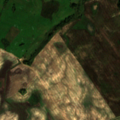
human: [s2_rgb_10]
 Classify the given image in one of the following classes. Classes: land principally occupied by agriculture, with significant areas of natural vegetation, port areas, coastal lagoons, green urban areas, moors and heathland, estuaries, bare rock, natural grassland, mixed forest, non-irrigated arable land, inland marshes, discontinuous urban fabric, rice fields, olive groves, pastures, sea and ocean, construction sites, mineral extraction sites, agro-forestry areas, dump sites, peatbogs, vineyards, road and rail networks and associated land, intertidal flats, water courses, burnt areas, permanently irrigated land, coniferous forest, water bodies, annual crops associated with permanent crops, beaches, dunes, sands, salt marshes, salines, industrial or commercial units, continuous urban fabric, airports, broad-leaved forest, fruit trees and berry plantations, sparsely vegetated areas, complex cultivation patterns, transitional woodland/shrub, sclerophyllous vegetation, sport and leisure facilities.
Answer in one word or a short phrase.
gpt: non-irrigated arable land, land principally occupied by agriculture, with significant areas of natural vegetation